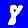
Digit: 8